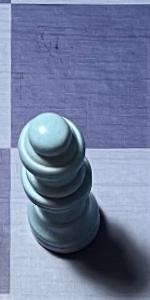
Label: Queen_White